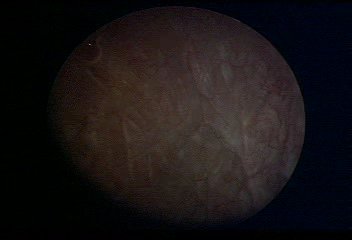
Modality: WLC
Class: Normal mucosa
Bladder cancer association: No